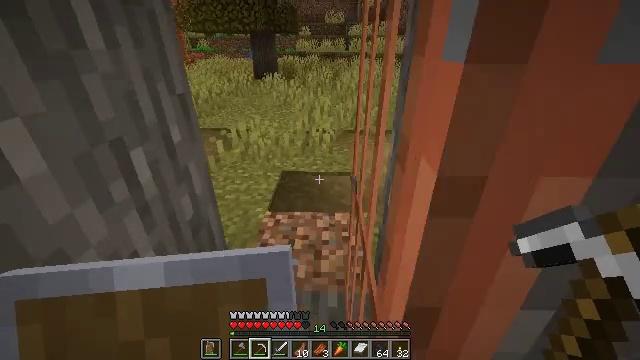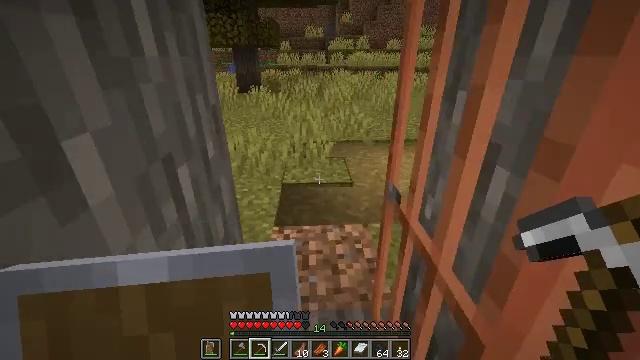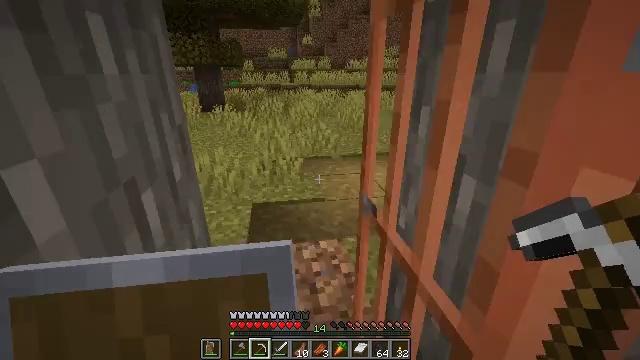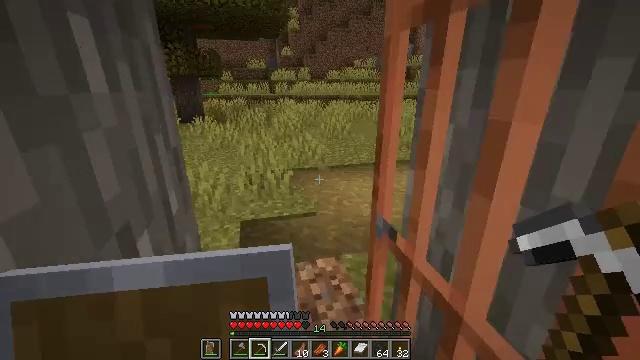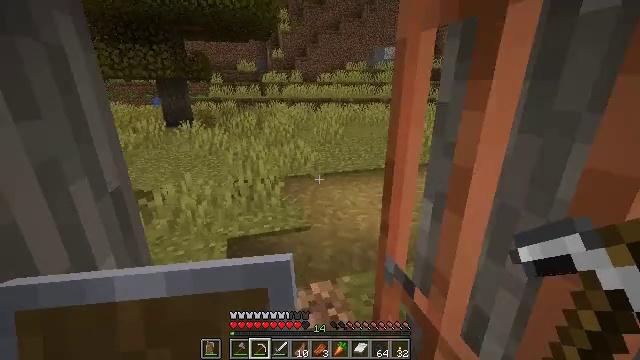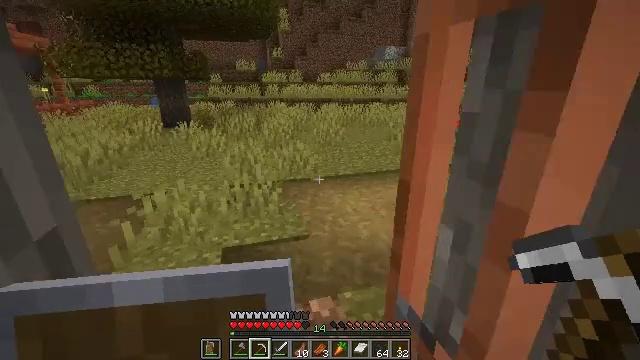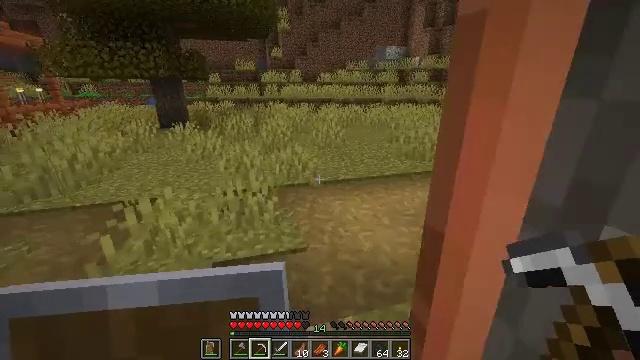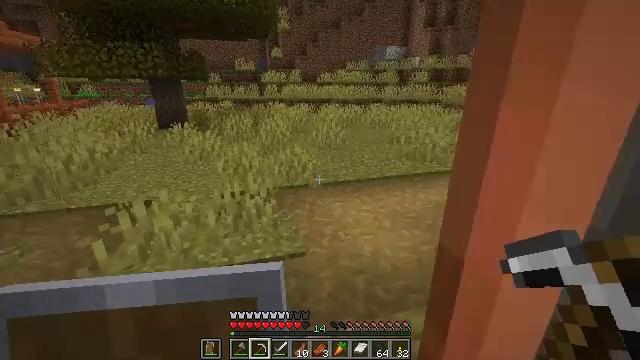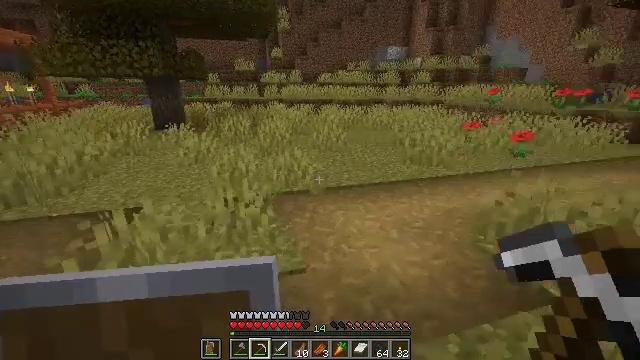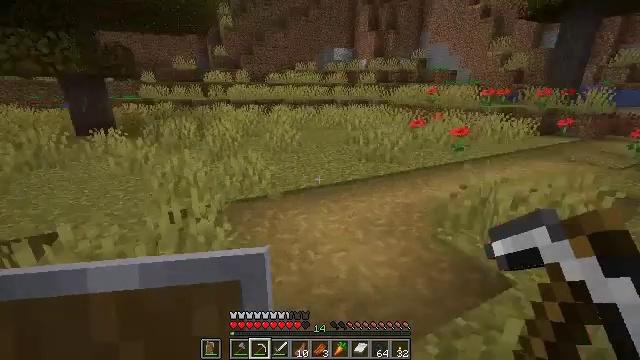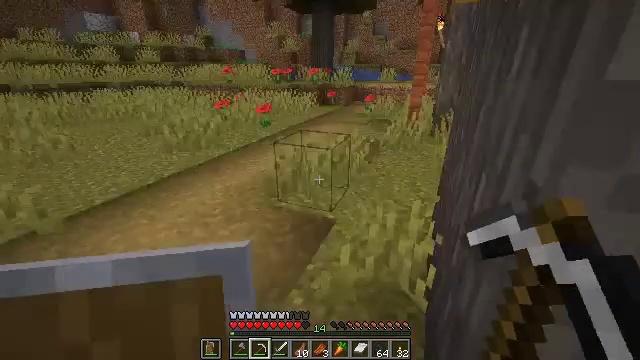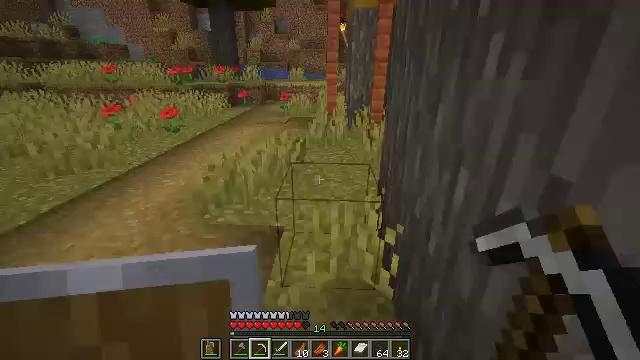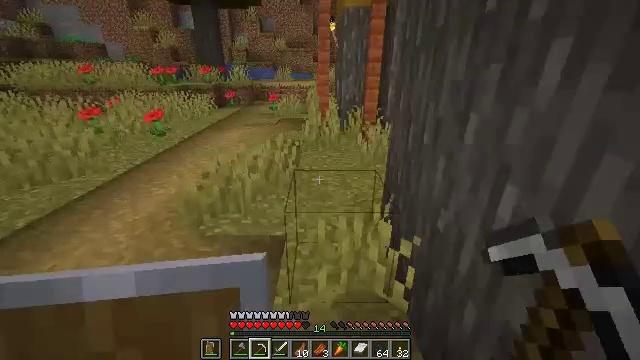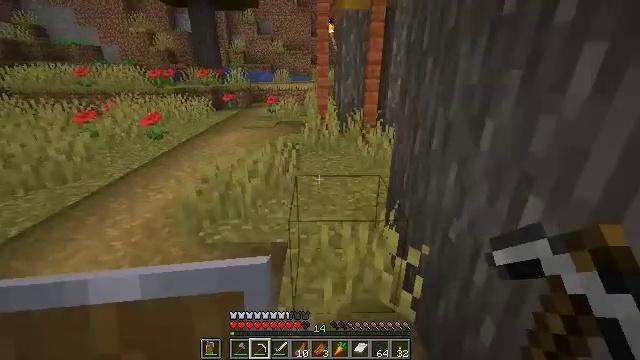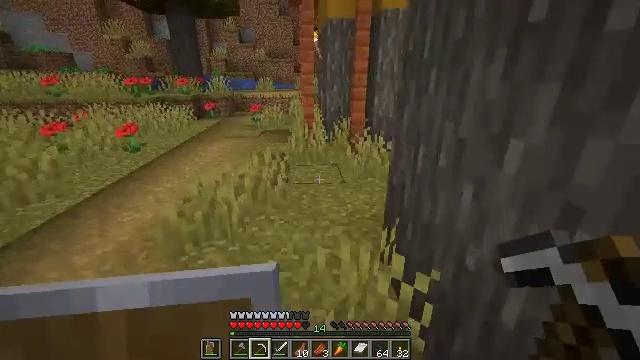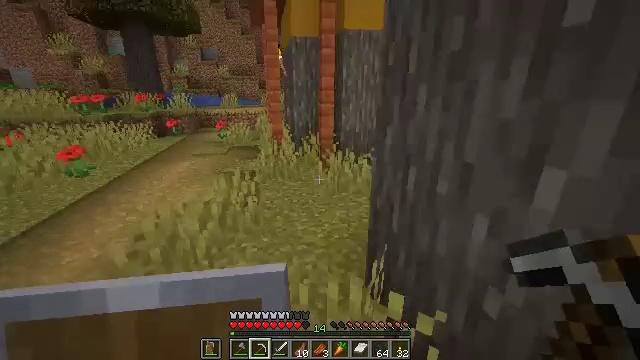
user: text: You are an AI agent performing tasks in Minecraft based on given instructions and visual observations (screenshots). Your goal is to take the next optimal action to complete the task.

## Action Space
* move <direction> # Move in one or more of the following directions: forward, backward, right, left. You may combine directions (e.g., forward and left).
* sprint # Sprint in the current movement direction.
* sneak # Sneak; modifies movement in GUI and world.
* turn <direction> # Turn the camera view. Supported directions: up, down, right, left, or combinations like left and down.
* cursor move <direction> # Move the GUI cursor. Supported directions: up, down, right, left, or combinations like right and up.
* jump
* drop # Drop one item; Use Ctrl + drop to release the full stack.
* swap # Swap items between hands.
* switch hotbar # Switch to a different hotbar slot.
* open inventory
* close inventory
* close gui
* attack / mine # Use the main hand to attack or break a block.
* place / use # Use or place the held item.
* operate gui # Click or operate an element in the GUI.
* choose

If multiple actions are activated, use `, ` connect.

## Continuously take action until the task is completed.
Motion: motion action
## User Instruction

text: Break the bookshelf for books.
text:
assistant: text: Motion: move forward and move left, turn right and up
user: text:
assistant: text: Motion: move forward and move left, turn right and up
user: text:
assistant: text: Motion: move forward, turn right and up
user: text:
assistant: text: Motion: move forward, turn right
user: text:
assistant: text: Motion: move forward
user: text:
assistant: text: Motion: move forward
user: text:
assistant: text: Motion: move forward
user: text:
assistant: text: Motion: move forward
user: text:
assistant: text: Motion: move forward and move left, turn right
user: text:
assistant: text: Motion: move forward and move left, turn right and down
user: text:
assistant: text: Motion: move forward and move left, turn right
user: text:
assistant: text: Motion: move forward, turn right
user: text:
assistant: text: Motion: move forward
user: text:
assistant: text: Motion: move forward, sprint, turn right and up
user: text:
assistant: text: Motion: move forward, sprint, turn right and up
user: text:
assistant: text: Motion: move forward and move left, sprint, turn right and up
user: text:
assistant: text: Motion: move forward and move left, turn right
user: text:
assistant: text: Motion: move forward and move left, turn right
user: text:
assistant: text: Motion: move forward and move left, turn right and up
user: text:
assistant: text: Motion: move forward and move left, turn right
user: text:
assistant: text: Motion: move forward and move left
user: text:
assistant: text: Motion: move forward and move left
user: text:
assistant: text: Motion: move forward
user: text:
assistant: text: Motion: move forward
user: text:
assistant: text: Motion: move forward, sprint
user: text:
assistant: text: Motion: move forward, sprint
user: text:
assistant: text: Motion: move forward and move left, sprint
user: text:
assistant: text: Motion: move forward and move left, sprint
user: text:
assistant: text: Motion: move forward and move left, sprint
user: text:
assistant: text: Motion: move forward and move left